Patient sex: M
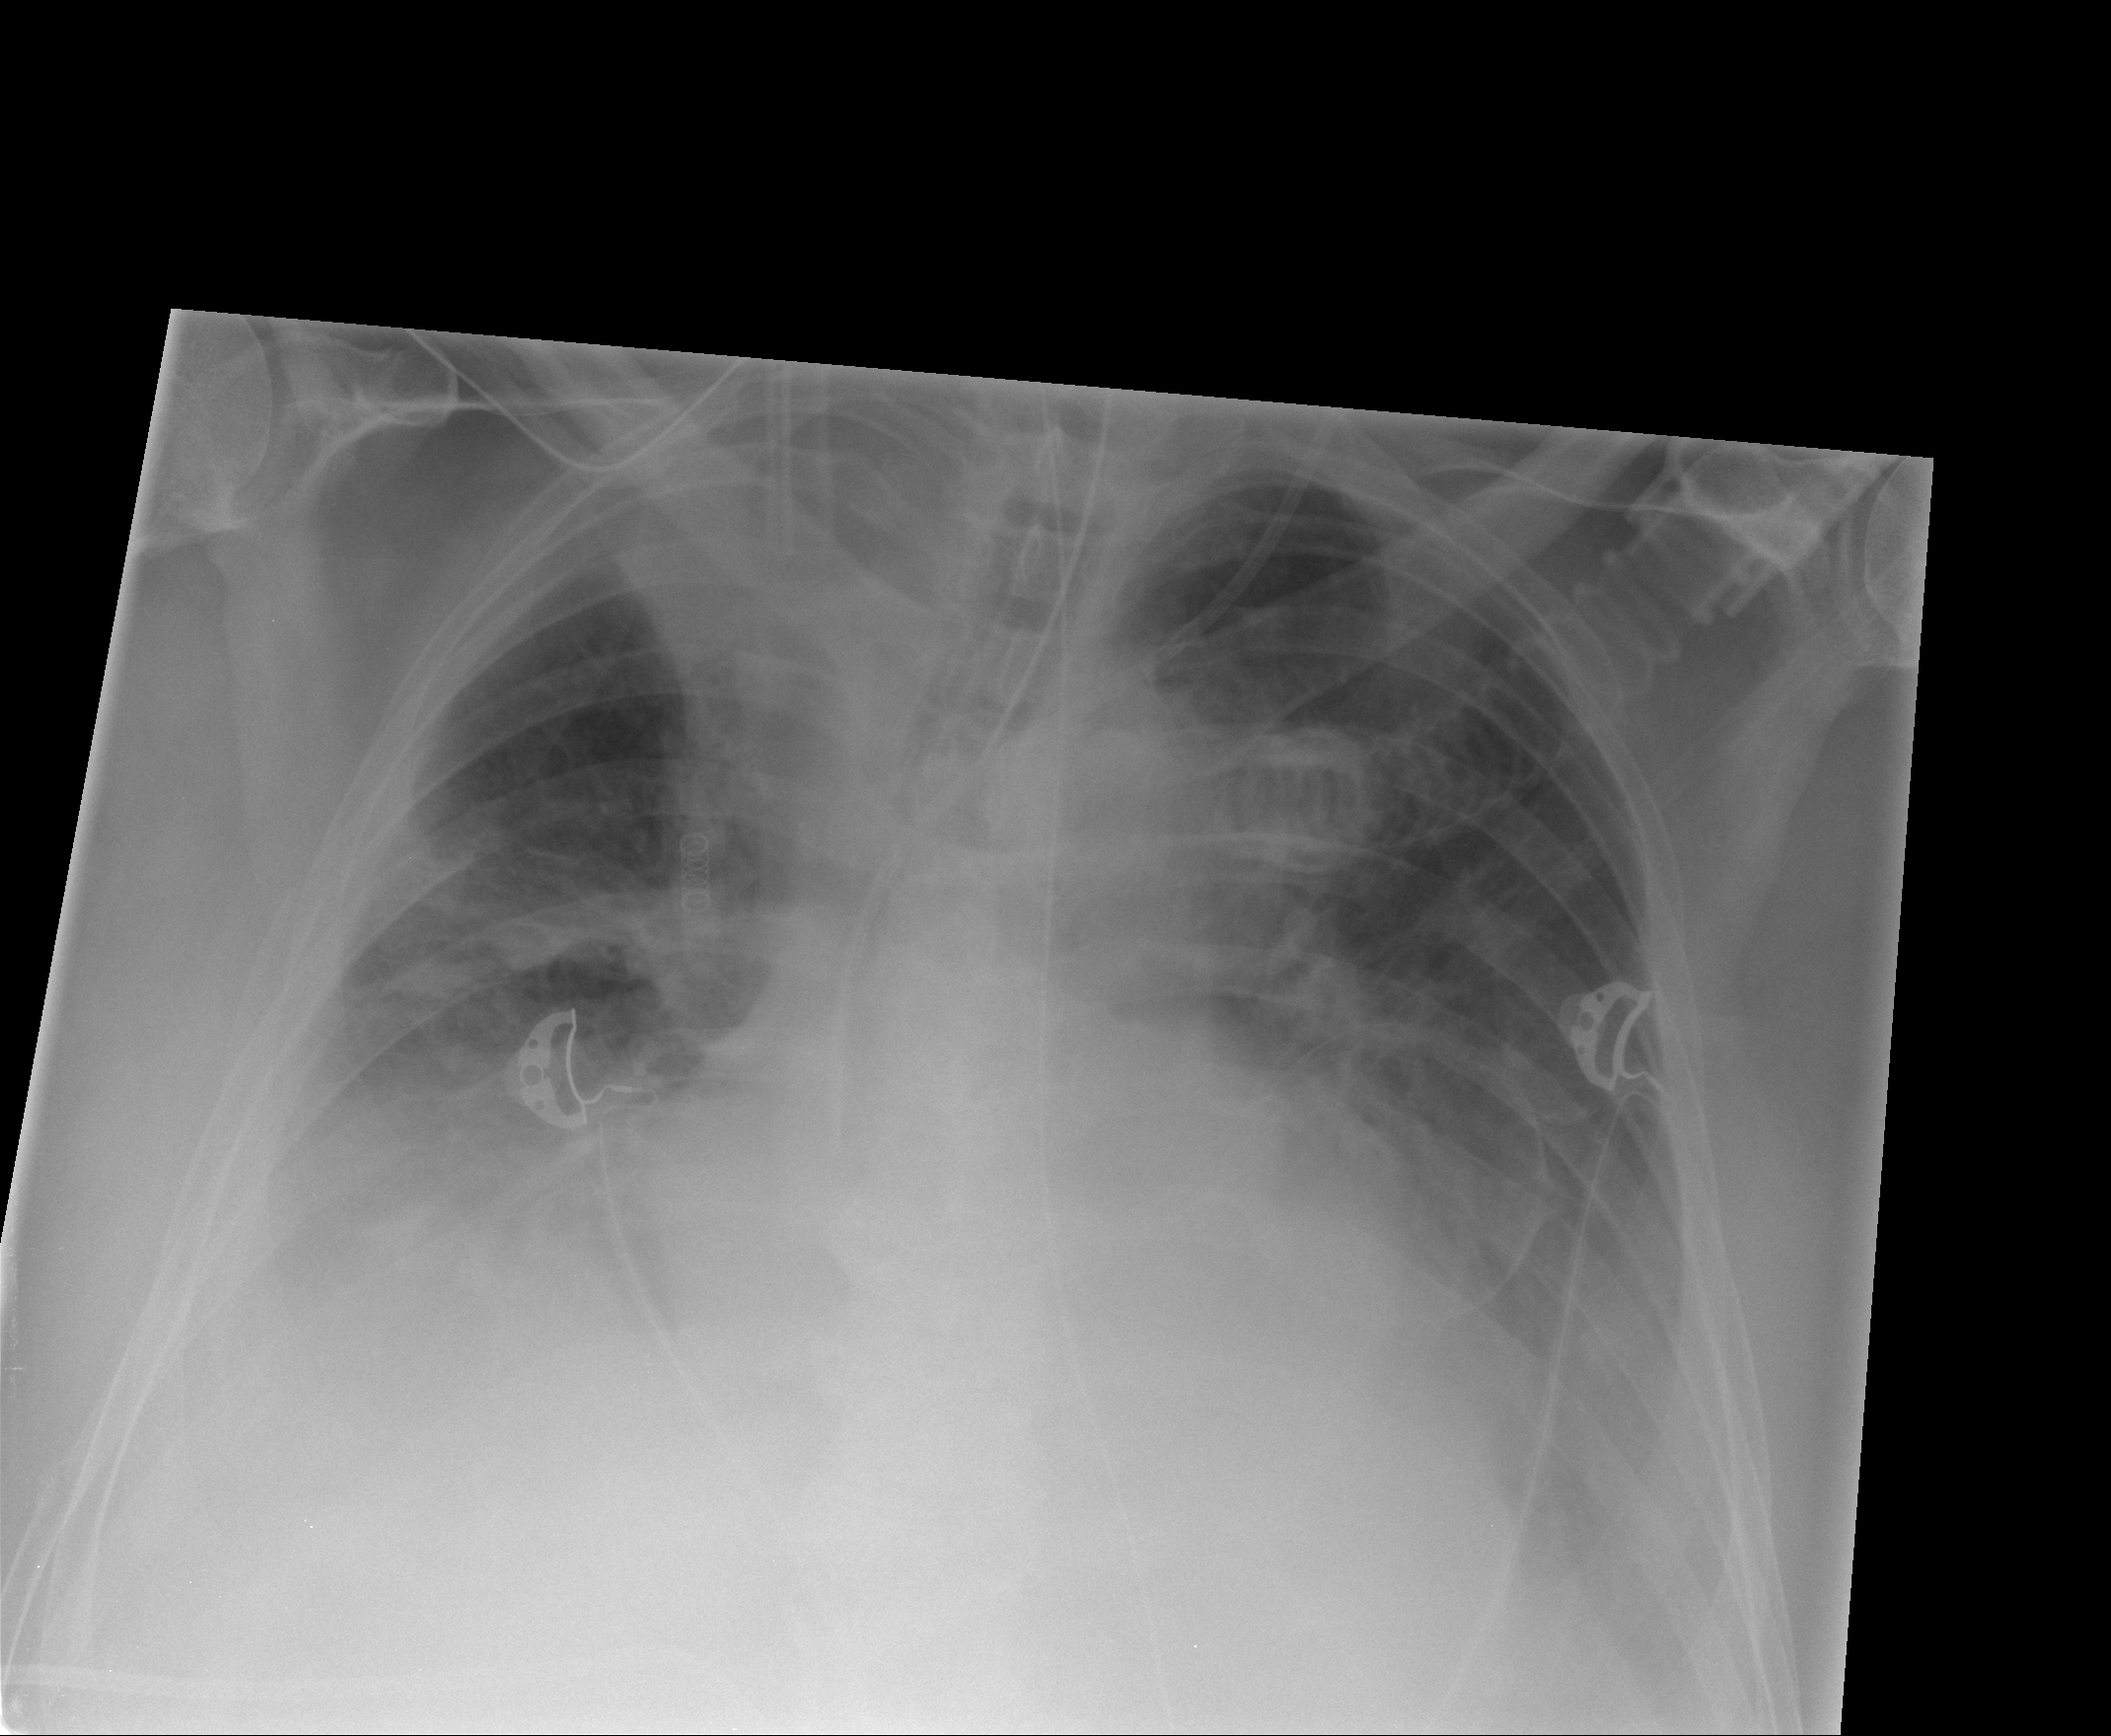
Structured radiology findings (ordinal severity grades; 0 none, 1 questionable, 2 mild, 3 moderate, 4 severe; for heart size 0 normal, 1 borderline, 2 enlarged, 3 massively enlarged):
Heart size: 2
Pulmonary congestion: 0
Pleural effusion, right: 2
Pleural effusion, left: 2
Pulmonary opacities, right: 0
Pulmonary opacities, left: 0
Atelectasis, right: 3
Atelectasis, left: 3